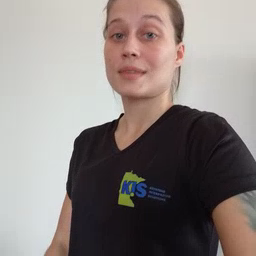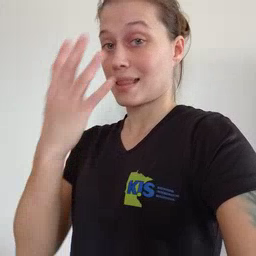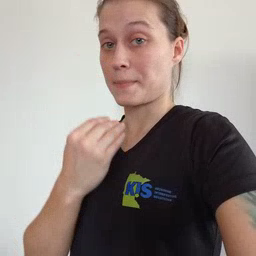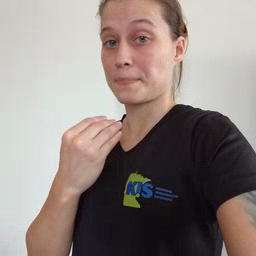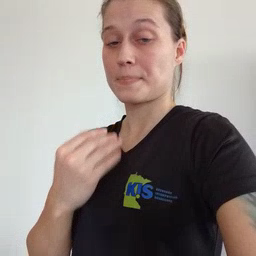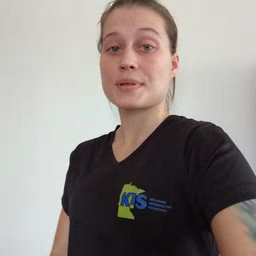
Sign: nap